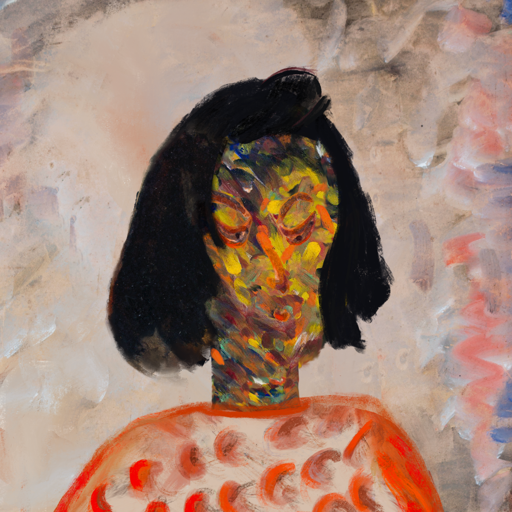
Background: Roy_Bahadur, Head And Neck Side: An_Impression, Face Side: Hypocrite, Bust: Rupkatha, Hair Side: Mosgoul, Head Accessory: Blank, Second Necklace: Blank, Necklace: Blank, Baby: Blank